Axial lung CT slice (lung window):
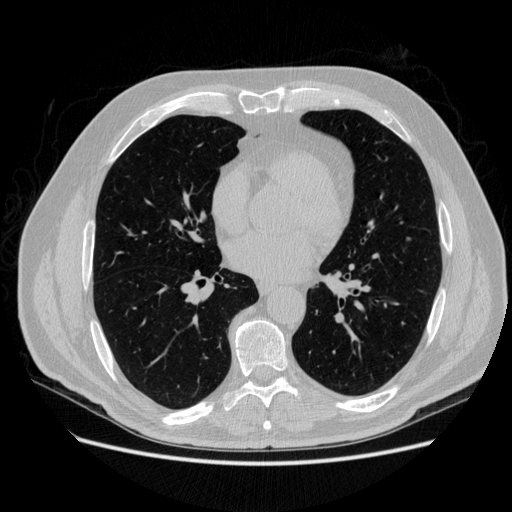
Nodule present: no